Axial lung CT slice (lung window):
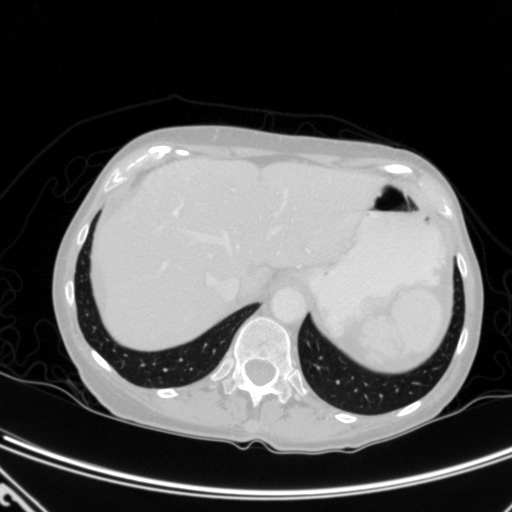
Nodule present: no